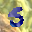
Label: 5